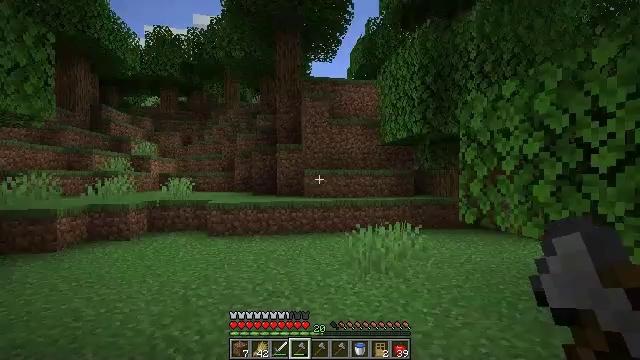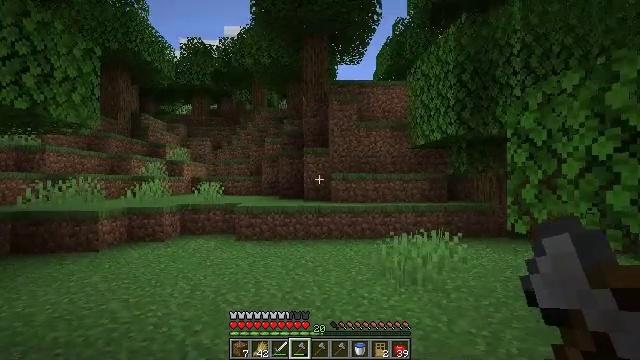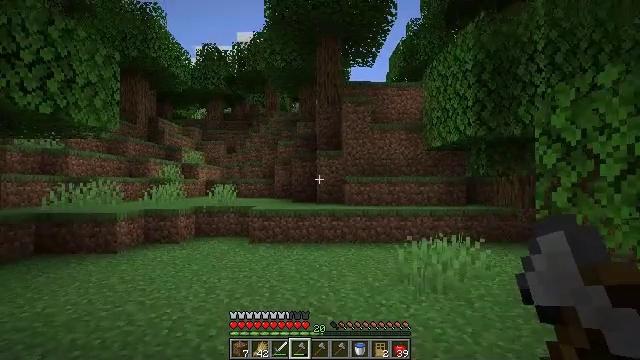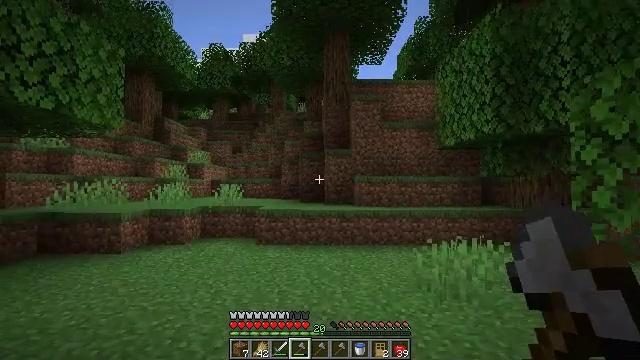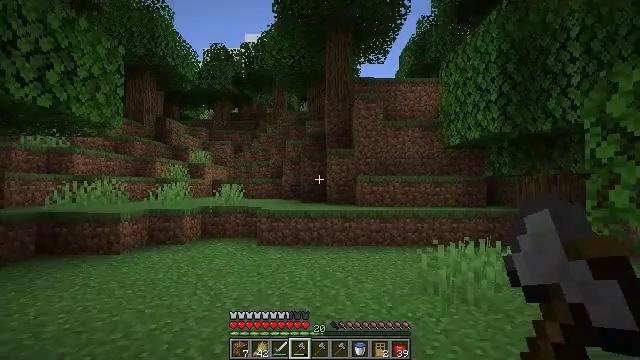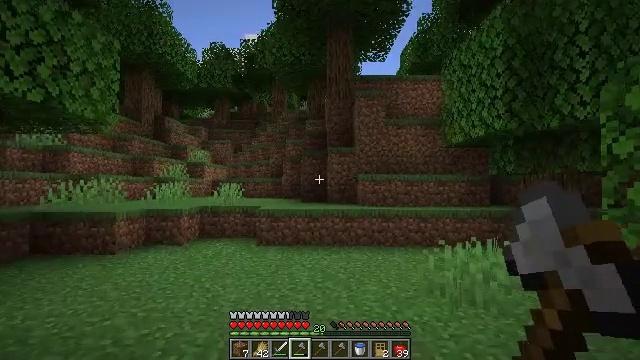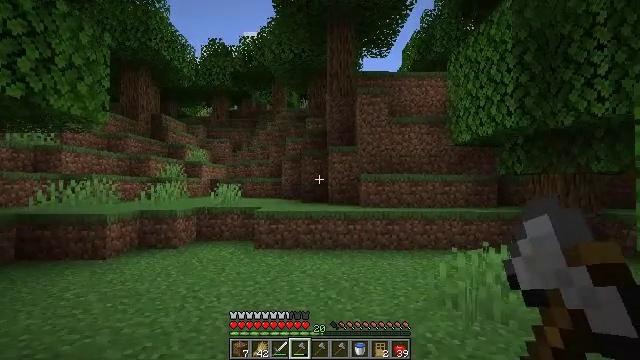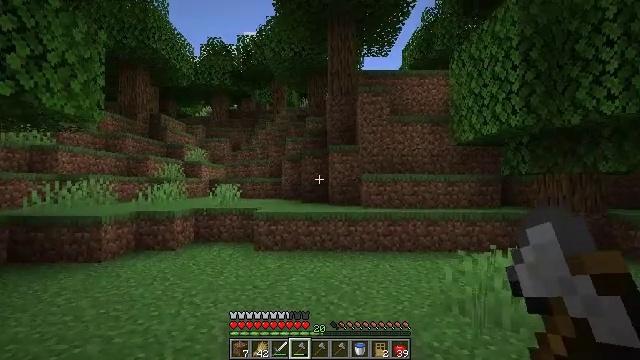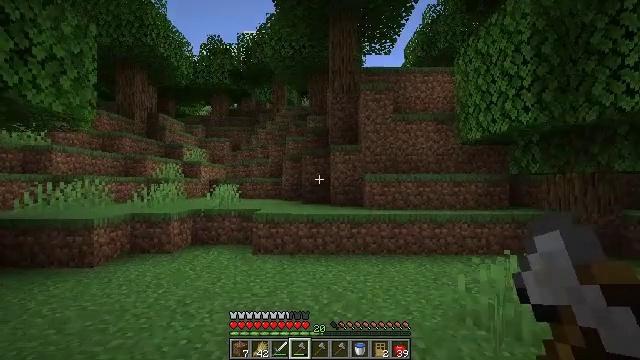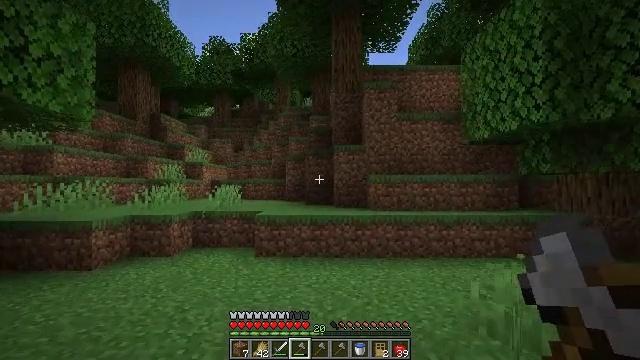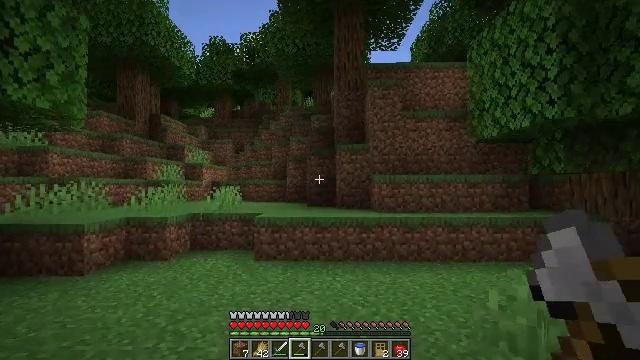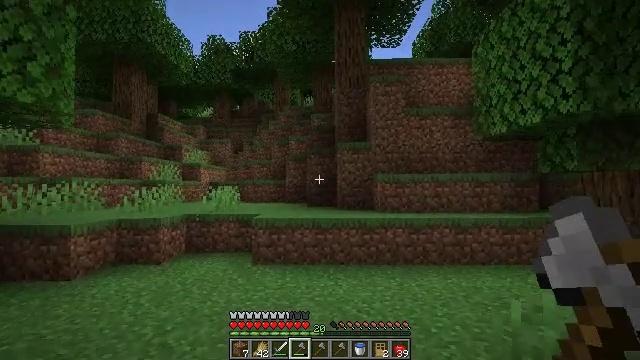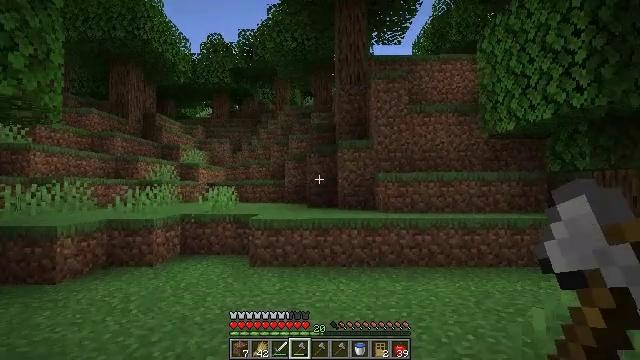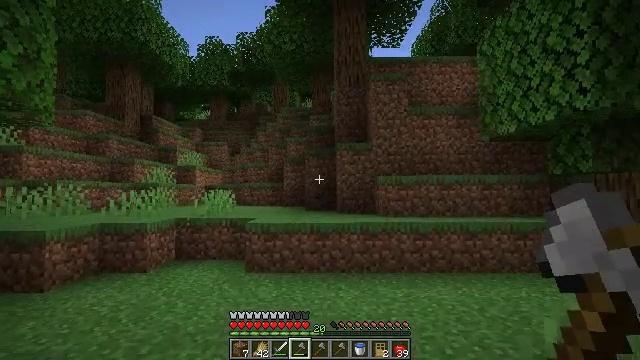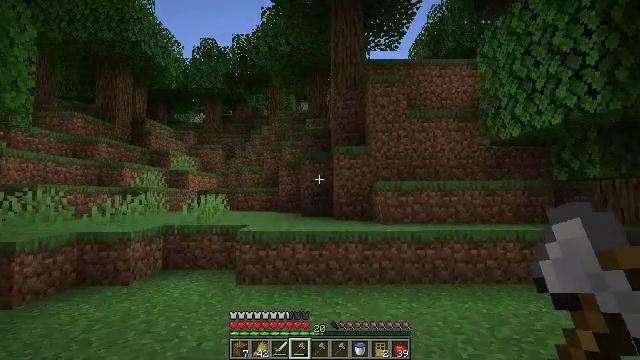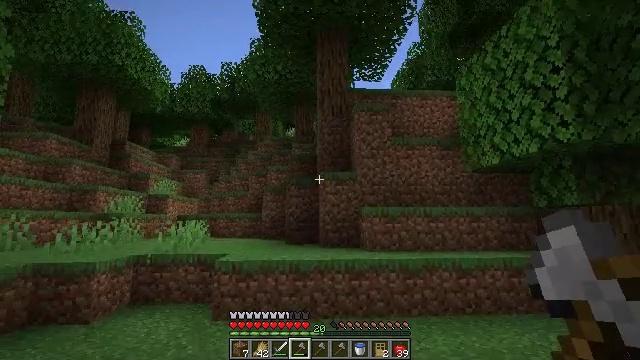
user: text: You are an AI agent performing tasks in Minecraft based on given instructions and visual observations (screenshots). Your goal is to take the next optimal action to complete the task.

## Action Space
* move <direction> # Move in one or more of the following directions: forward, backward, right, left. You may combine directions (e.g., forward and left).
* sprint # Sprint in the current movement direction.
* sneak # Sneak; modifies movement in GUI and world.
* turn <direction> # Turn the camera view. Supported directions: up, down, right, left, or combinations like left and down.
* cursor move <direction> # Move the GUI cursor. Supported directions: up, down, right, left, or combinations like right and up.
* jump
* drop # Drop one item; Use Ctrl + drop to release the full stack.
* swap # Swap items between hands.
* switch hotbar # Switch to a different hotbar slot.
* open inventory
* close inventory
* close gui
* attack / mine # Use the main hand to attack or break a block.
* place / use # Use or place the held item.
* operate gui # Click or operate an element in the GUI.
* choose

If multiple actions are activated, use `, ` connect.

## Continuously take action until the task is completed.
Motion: motion action
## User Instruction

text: Mine grass block from the ground.
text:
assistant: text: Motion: move forward and move left, turn left
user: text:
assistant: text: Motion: move forward and move left, turn left
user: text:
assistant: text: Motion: move forward, turn left
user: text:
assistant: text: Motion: move forward
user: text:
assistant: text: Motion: move forward
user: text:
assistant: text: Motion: move forward
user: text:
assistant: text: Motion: move forward
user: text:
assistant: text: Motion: move forward
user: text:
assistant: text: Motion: move forward
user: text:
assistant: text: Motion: move forward
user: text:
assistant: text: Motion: move forward
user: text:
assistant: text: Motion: move forward
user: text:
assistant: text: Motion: move forward
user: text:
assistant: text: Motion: move forward, turn up
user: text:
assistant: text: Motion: move forward, turn right and up
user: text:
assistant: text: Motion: move forward, turn right and up
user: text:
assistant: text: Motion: move forward, turn up
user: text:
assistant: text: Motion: move forward, turn up
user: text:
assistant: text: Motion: move forward, turn up
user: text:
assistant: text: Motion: move forward
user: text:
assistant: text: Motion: move forward
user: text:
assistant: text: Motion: move forward
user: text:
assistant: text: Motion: move forward
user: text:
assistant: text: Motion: move forward
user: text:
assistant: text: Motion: move forward
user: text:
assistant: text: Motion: move forward
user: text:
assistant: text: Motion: move forward
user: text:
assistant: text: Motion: move forward
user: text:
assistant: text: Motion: move forward
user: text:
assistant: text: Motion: move forward